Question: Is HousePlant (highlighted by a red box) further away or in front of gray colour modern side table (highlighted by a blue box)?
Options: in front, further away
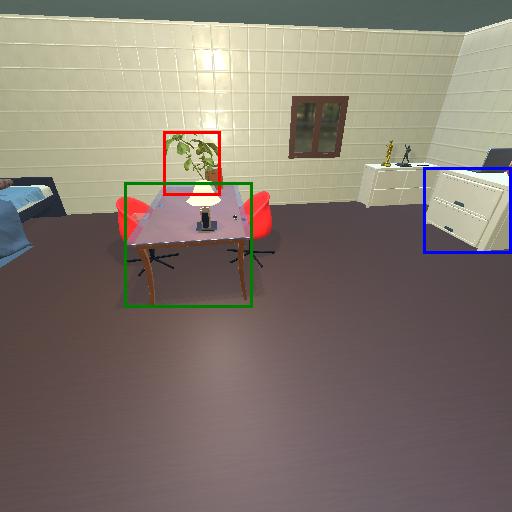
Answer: in front